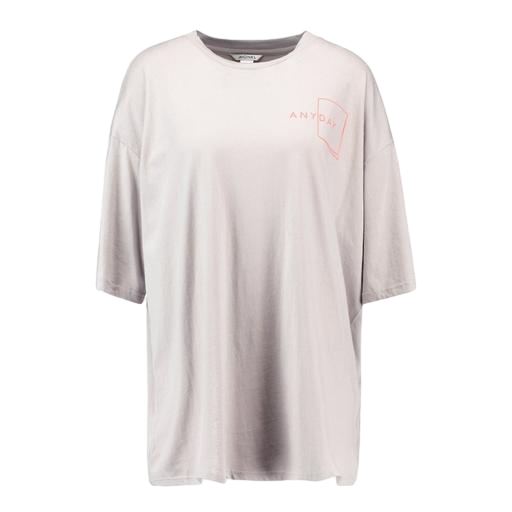
oversized t-shirt, batwing t-shirt, long t-shirt, white background